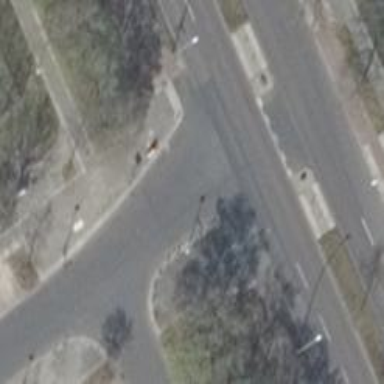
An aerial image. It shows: Unmarked crossing on the road.